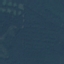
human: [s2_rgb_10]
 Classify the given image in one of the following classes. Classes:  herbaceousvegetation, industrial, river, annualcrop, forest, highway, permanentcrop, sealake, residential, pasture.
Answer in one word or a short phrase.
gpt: Forest